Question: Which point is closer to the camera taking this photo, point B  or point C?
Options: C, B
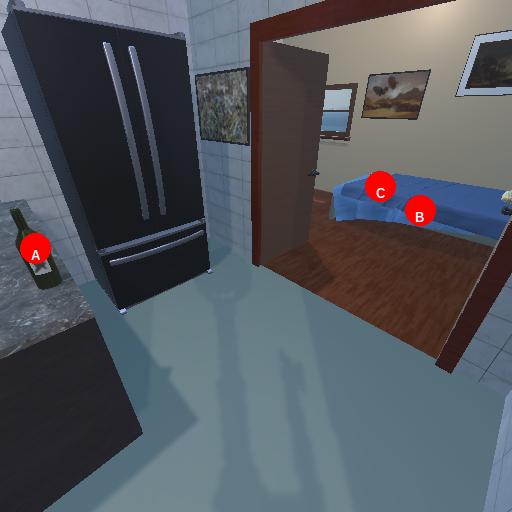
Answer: C